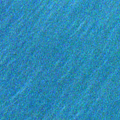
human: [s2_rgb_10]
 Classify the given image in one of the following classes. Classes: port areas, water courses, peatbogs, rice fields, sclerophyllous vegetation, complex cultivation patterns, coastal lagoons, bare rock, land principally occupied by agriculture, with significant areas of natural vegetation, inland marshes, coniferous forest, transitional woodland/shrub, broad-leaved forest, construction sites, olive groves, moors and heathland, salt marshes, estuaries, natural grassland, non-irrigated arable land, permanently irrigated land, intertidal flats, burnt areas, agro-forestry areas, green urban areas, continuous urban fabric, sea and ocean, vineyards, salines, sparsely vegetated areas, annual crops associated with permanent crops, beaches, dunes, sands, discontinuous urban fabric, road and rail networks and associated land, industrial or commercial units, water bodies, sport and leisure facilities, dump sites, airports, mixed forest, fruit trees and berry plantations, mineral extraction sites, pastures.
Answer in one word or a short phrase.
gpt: sea and ocean